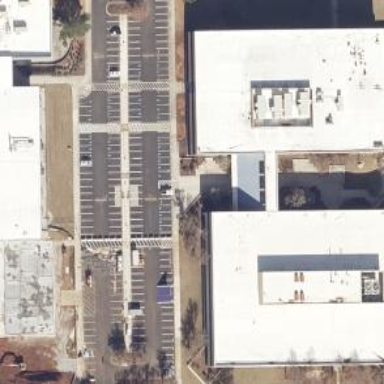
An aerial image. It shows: Parking space.